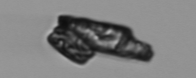
Label: Delphineis